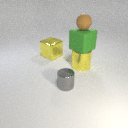
large yellow metal cube to the left of large yellow metal cylinder